Field crop: maize
Growth stage: 2
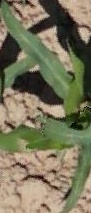
Species: maize